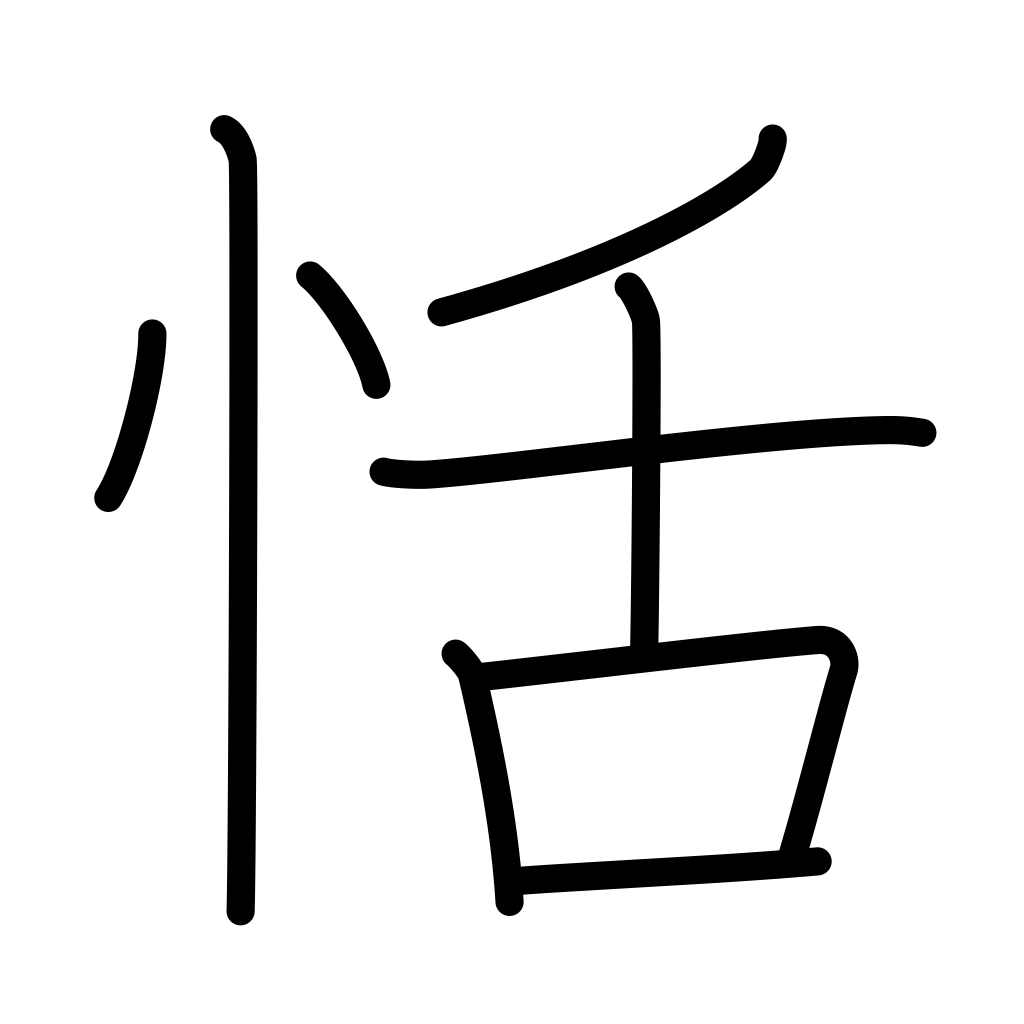
Meaning: composure